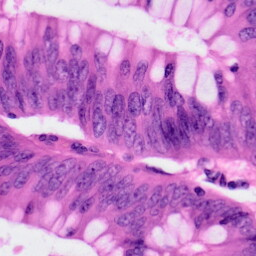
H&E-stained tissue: Colon